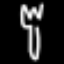
Label: fork